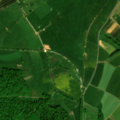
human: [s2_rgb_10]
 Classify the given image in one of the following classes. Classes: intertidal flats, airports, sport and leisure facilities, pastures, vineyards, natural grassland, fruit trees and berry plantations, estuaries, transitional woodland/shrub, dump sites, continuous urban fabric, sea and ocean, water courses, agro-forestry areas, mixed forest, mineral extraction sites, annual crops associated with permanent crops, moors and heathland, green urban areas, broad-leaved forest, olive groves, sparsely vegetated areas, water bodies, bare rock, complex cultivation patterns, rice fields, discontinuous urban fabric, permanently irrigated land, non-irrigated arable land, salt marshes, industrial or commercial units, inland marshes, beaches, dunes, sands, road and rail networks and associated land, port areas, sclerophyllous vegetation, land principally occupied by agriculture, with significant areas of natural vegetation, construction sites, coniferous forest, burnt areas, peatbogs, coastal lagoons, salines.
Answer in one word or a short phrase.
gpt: non-irrigated arable land, pastures, land principally occupied by agriculture, with significant areas of natural vegetation, broad-leaved forest